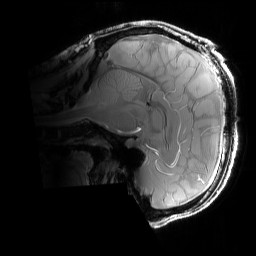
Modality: PDw
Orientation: sagittal
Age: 23
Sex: male
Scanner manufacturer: siemens
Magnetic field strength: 6.98 T
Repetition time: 1.78 s
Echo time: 0.00386 s